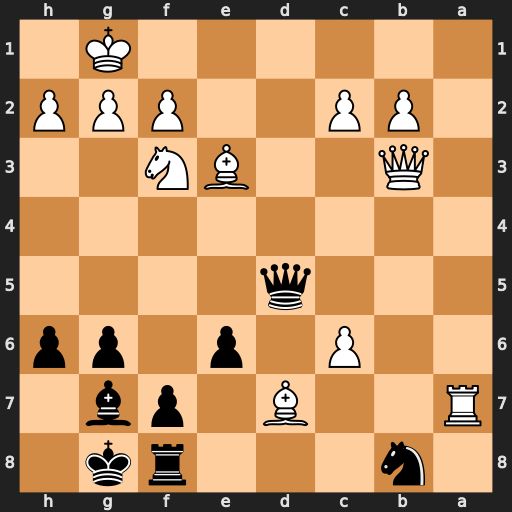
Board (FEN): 1n3rk1/R2B1pb1/2P1p1pp/3q4/8/1Q2BN2/1PP2PPP/6K1
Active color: b
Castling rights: -
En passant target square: -
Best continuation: Qd1+ Ne1 Qxe1#